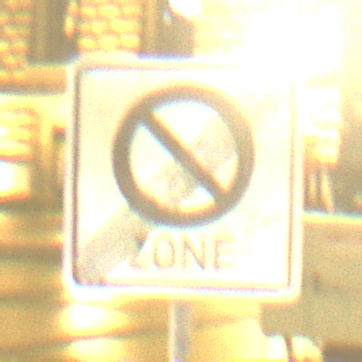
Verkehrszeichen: EndeEingeschraenktesHalteverbotZone
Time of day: Night
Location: Outdoor (Urban)
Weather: Overcast
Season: NotSpecified
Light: Artificial